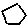
Label: hexagon